Field crop: tomato
Growth stage: 1
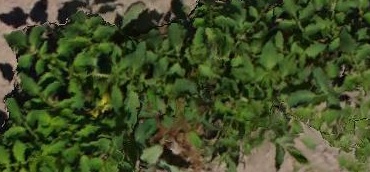
Species: tomato